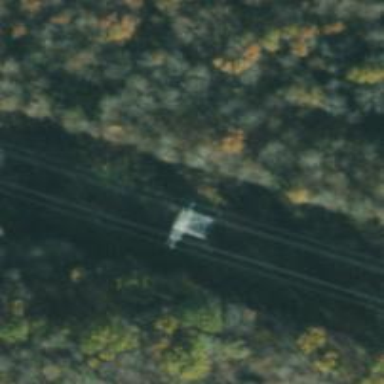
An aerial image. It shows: Lattice structure tower.